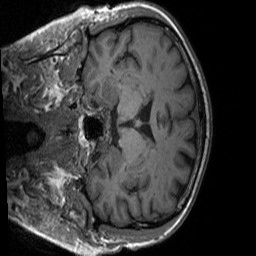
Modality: T1w
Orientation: coronal
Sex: male
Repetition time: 1.95 s
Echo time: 0.026 s